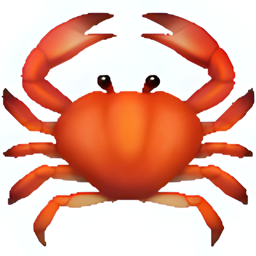
Name: crab
Emoji: 🦀
Group: Food & Drink
Sub-group: food-marine